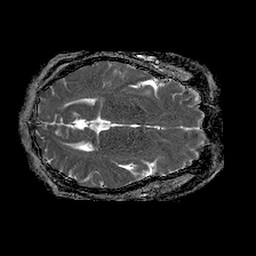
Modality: ADC
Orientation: axial
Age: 37
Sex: female
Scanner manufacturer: philips
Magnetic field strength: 1.5 T
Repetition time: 4.6 s
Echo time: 0.08528 s